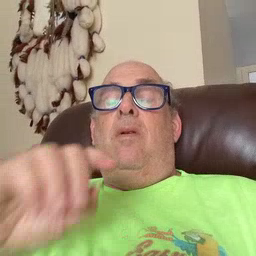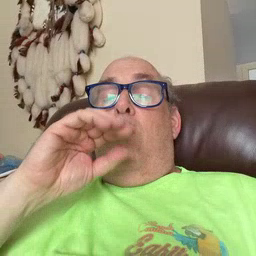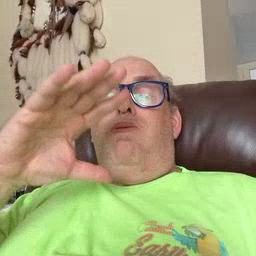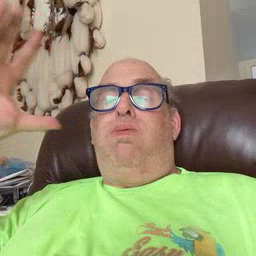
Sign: balloon